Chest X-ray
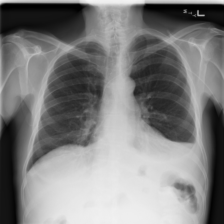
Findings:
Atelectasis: negative
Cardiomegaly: negative
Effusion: positive
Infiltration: negative
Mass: negative
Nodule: negative
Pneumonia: negative
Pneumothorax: negative
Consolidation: negative
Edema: negative
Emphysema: negative
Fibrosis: negative
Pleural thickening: negative
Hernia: negative